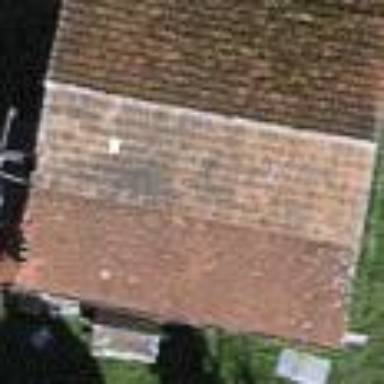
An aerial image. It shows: Rural barn.